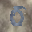
Label: 0